Current action and preconditions to check: path_clear

Your task: For each precondition in the list above, predict whether it will hold at this action.

Consider the current scene as observed from the mobile robot's camera, and analyze the predicted future states of all dynamic agents (e.g., people, animals, vehicles, or any moving entities) within the NEXT SECOND.

IMPORTANT: Only answer "very likely" if you are absolutely certain—based on strong, clear evidence—that a dynamic agent will violate the precondition in the predicted future state. Do NOT answer "very likely" for unlikely, ambiguous, or low-probability risks.

Ask yourself for each precondition: Is there a high probability, with clear and convincing evidence, that the predicted future states of any dynamic agent will interfere with the predicted future state of the currently executing action within the NEXT SECOND, causing that precondition to fail?

Assess the risk level based on these predictions. Use "likely" or "very likely" if motions create a clear risk of interference.

Use "neutral" or "improbable" if agents are nearby but their predicted paths are clearly diverging or non-conflicting.

Failure Risk Categories: "very improbable", "improbable", "neutral", "likely", "very likely"

Answer Format: Output ONLY the probability_of_failure value from these categories: "very improbable", "improbable", "neutral", "likely", "very likely"

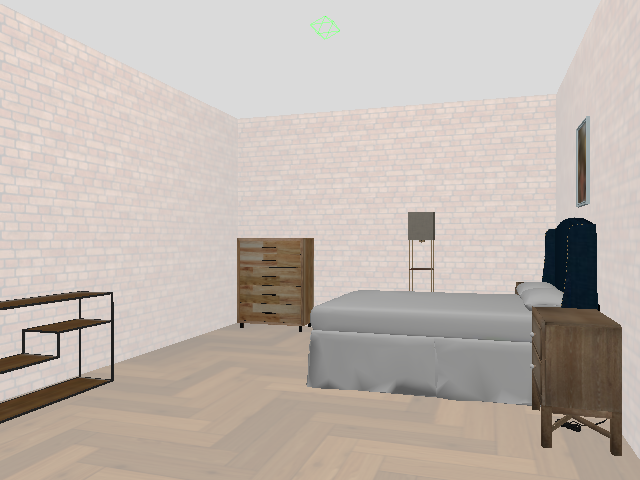

Answer: very improbable